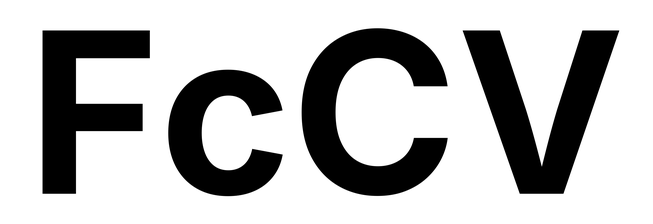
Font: Inter_Bold